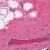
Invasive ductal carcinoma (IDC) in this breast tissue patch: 0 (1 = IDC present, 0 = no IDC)